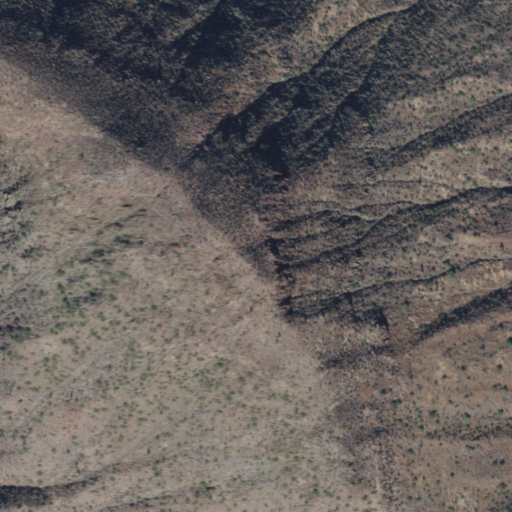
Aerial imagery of mountain in Arizona named Periz Peak containing shrub and grassland